Fundus camera: zeiss
Shooting center: midpoint
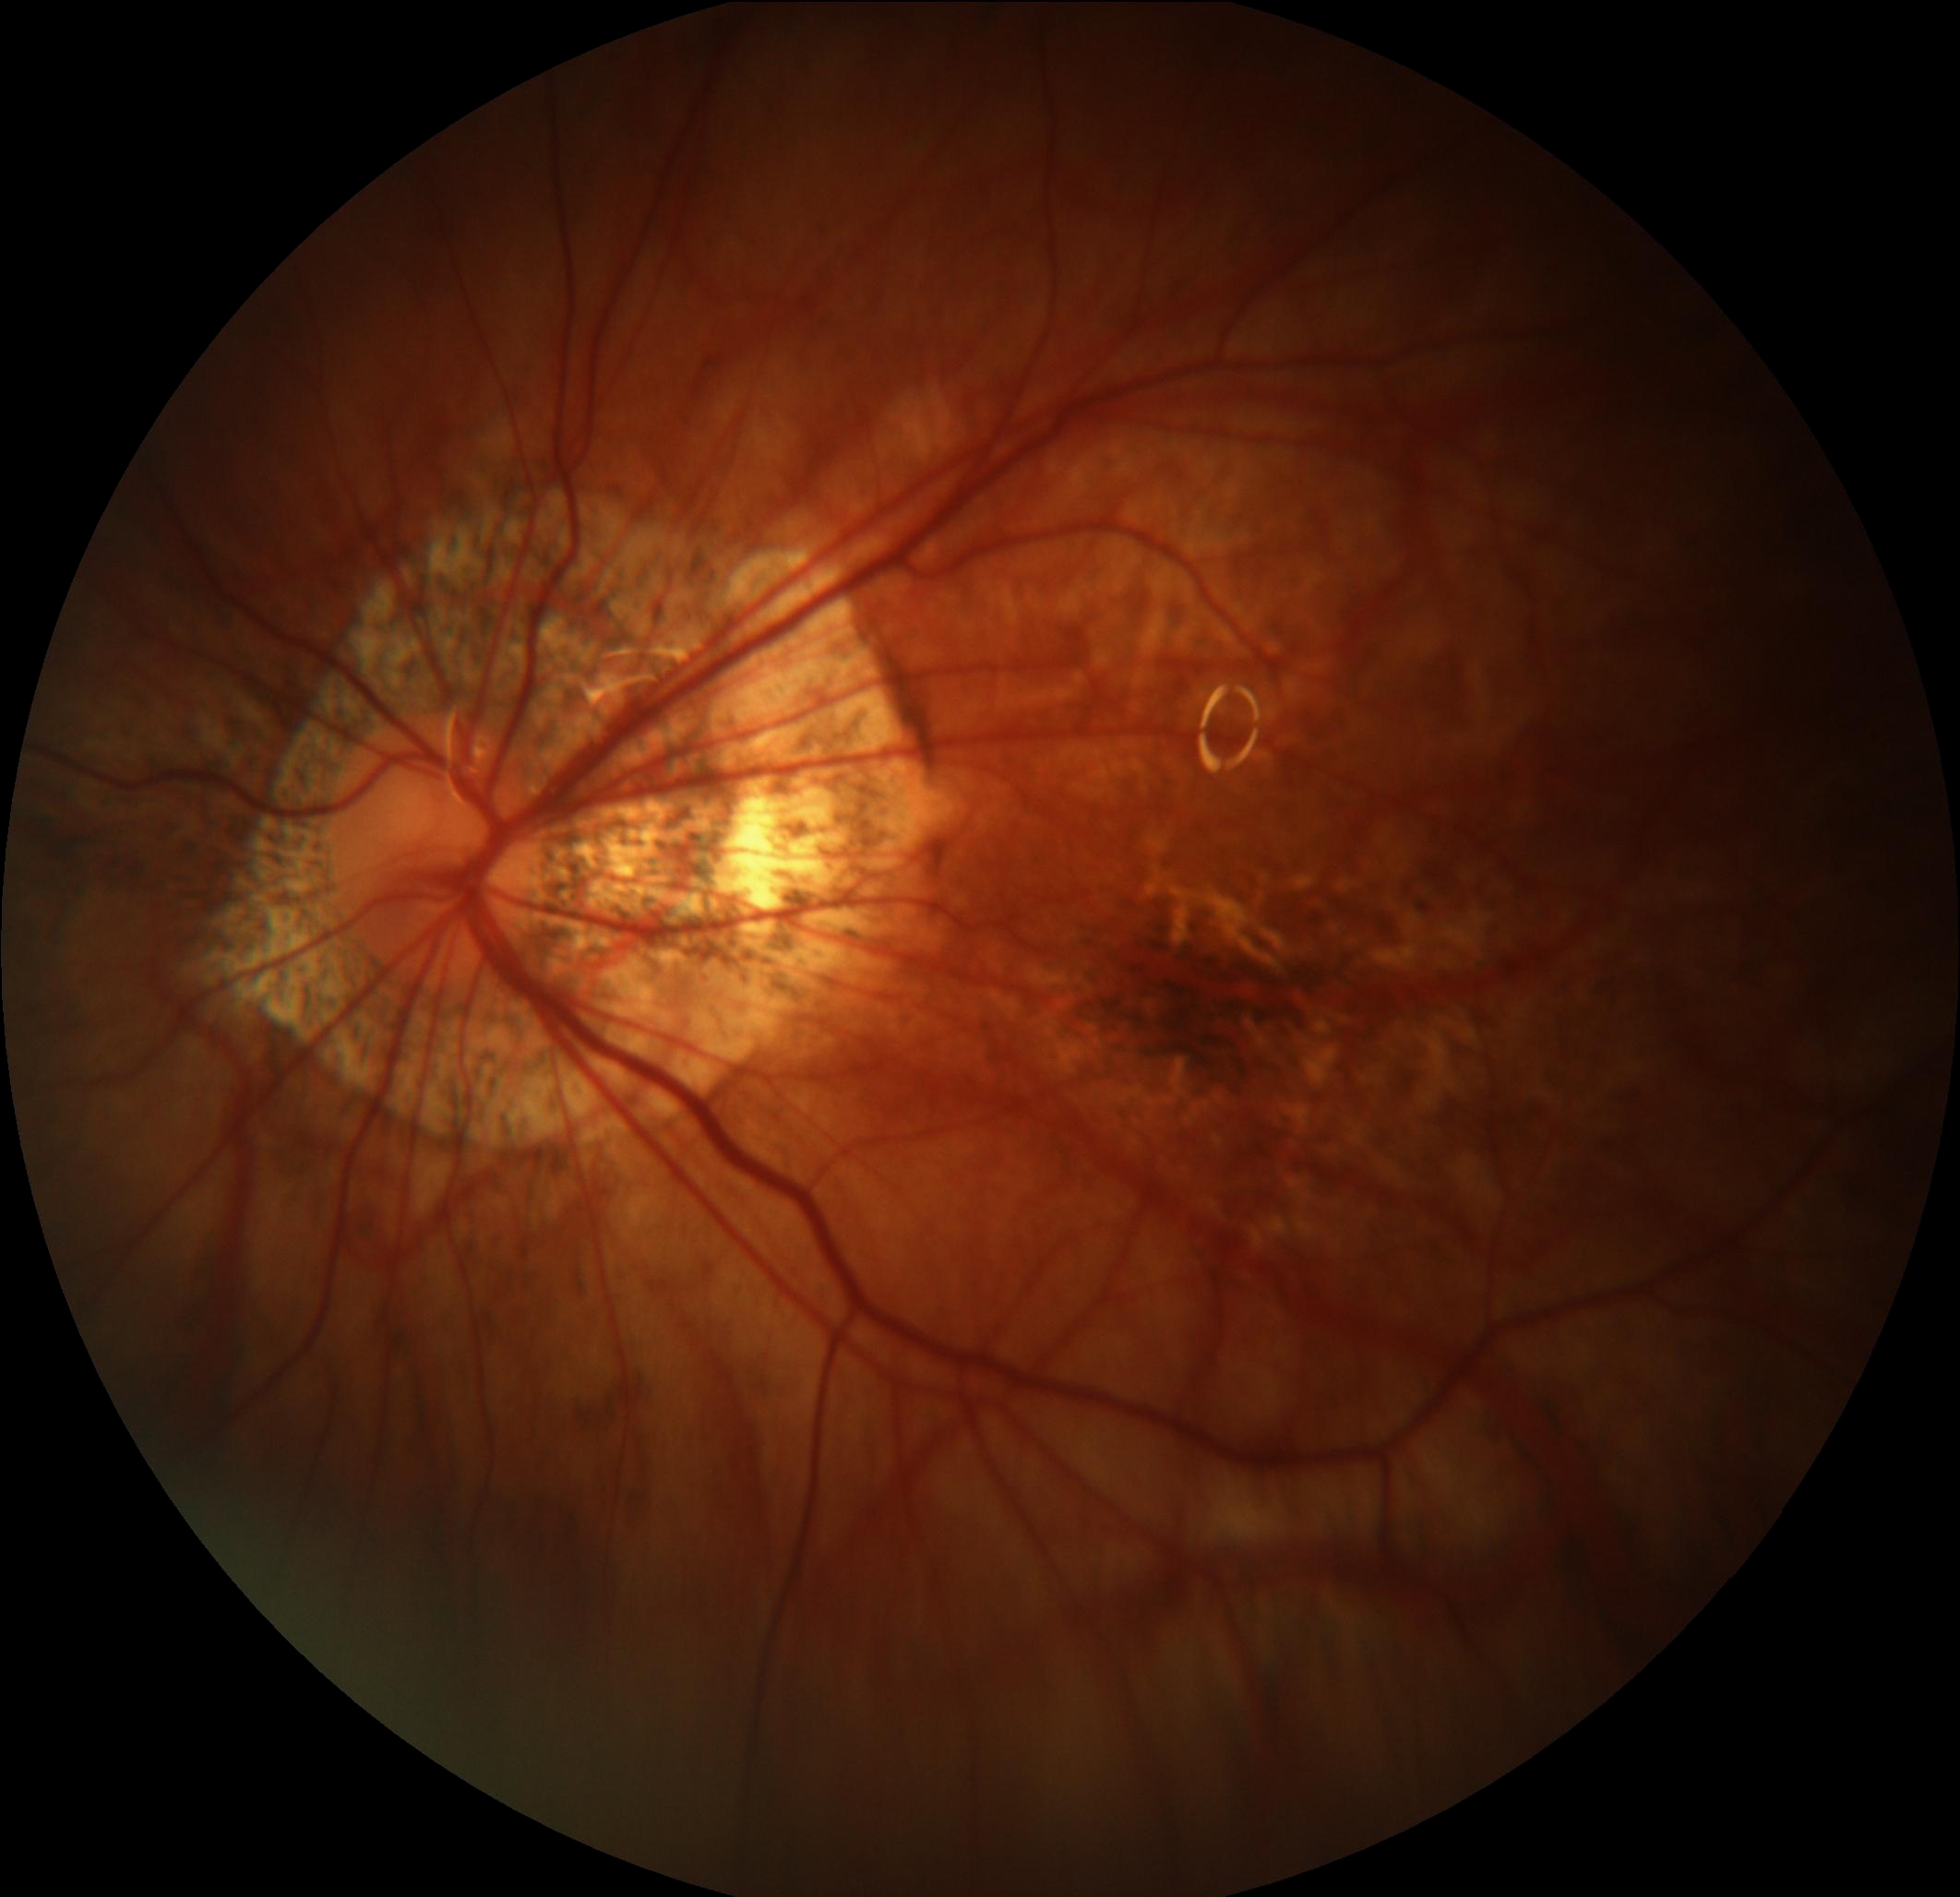
Pathologic myopia: yes
Patchy retinal atrophy: present
Retinal detachment: absent